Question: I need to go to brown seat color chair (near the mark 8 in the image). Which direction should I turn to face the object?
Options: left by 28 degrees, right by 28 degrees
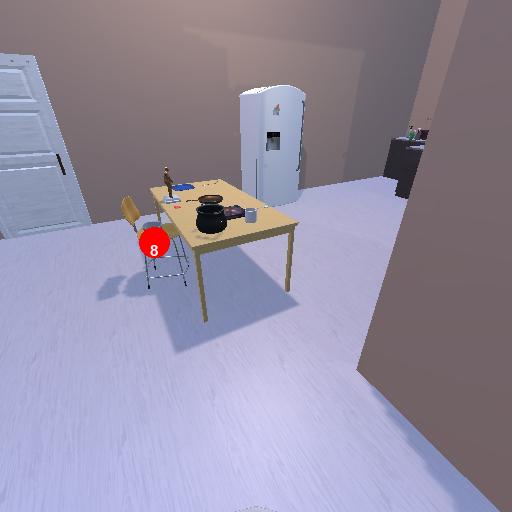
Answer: left by 28 degrees